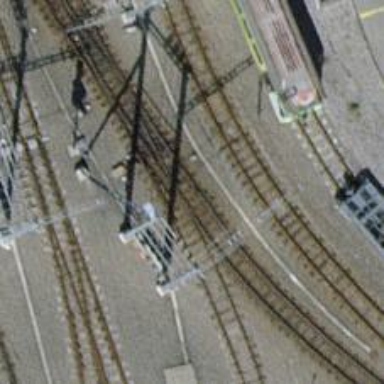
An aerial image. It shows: Narrow gauge railway siding with one track. The railway line is electrified with contact line.